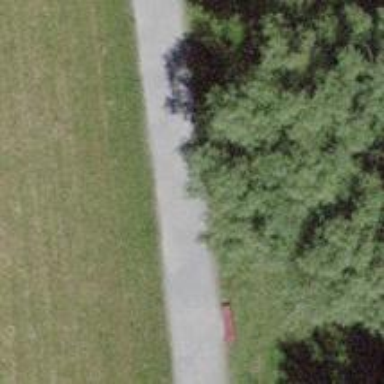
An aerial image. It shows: Red bench.